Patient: sex F, age 48
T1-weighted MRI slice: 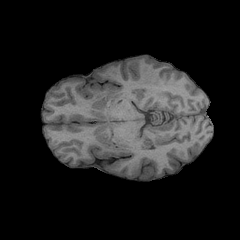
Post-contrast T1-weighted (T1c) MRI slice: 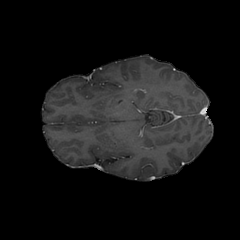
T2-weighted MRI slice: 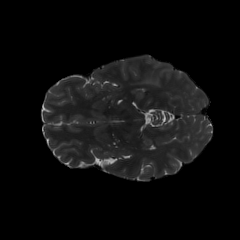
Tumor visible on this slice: yes
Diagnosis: Astrocytoma, IDH-mutant
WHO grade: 3